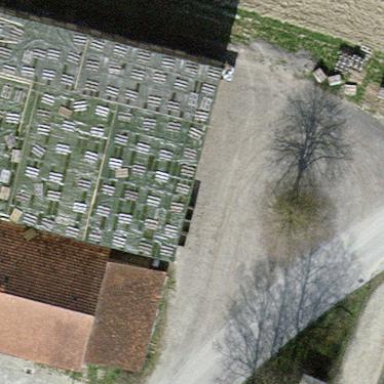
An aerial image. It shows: Gabled roof on farm auxiliary building.